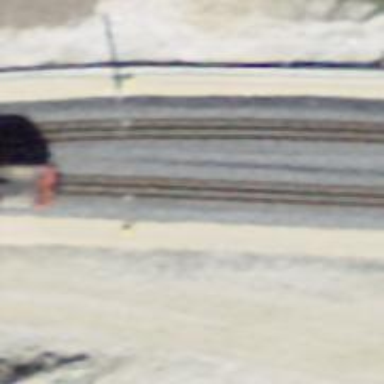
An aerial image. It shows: Narrow-gauge railway track with one electrified contact line.